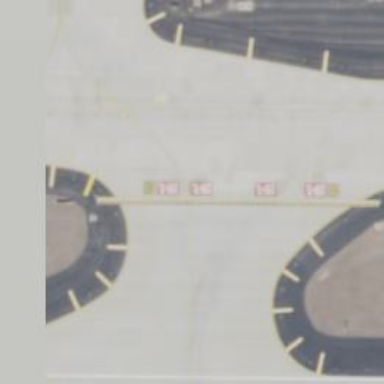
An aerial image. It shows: View of taxiway at the airport.